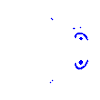
Particle: electron